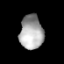
Tissue: prostate
Cell type: Epithelial cells
Senescence score: 0.2207
Nuclear area (px): 776
Mean DAPI intensity: 169.045